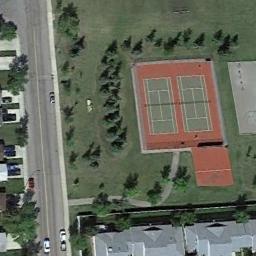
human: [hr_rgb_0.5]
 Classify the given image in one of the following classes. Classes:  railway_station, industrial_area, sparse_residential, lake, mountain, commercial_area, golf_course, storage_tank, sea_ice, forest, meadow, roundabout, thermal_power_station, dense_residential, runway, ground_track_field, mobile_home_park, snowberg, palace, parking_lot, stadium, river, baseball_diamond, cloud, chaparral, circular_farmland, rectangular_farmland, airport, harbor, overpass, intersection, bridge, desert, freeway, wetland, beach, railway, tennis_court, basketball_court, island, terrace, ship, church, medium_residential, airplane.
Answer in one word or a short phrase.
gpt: tennis_court